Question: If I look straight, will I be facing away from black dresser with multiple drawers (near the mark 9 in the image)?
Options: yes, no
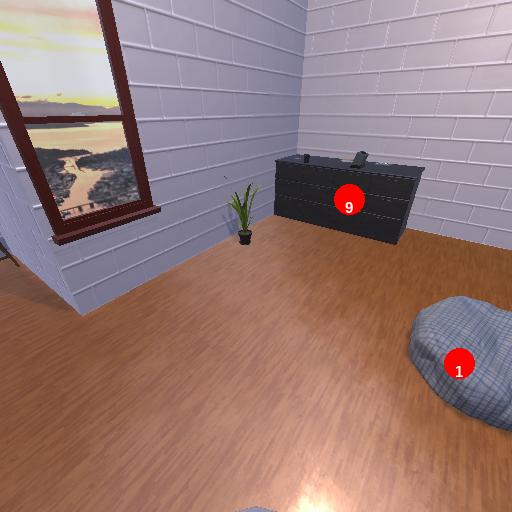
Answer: yes